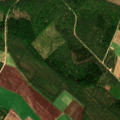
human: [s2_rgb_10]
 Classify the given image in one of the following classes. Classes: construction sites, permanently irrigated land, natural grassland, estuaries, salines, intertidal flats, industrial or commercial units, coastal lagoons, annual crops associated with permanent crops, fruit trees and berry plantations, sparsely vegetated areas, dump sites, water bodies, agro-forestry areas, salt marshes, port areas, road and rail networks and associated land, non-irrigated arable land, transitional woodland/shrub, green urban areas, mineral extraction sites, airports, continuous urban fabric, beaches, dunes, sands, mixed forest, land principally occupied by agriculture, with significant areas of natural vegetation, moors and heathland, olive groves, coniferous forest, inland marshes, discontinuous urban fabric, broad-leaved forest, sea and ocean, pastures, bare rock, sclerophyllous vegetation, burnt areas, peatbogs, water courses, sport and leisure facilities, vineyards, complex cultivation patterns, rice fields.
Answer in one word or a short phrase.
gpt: non-irrigated arable land, coniferous forest, mixed forest